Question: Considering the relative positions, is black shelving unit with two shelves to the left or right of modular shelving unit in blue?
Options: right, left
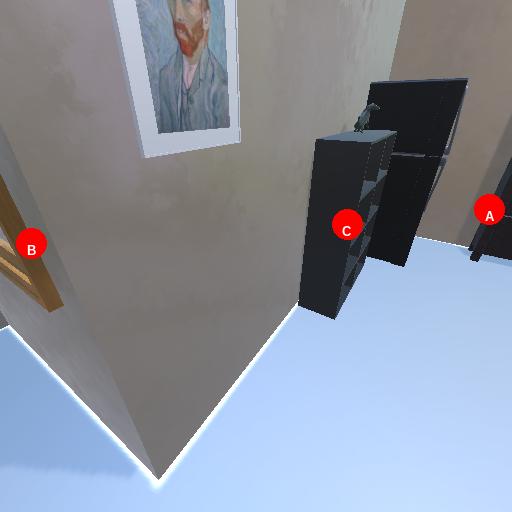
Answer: right